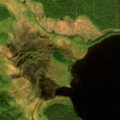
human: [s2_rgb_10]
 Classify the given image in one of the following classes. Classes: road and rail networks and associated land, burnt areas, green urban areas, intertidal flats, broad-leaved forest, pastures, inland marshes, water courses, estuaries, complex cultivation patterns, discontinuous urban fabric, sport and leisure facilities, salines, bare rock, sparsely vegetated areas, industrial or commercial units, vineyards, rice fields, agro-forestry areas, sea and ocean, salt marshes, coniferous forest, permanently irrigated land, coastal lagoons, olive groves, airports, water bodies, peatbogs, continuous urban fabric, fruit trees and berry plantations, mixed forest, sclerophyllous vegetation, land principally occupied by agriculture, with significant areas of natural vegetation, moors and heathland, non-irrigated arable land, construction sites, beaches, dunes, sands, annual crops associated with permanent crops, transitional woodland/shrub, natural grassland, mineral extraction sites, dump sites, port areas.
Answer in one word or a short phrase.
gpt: coniferous forest, peatbogs, water bodies